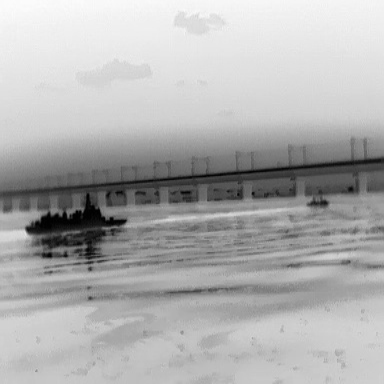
There are two objects shown in the infrared image, including a warship, and a canoe.